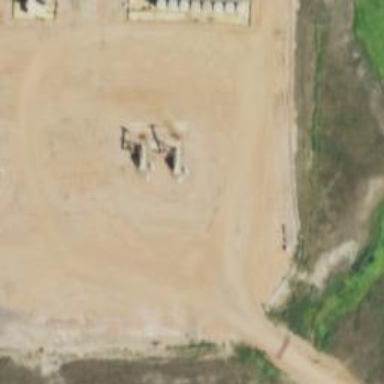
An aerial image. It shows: Petroleum well.